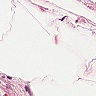
Metastatic tissue present: no